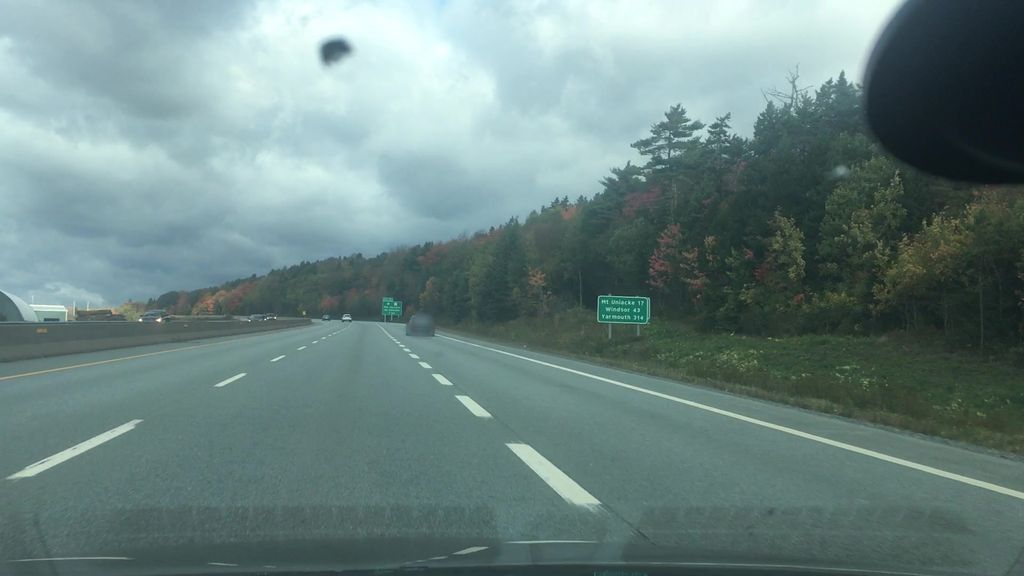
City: halifax